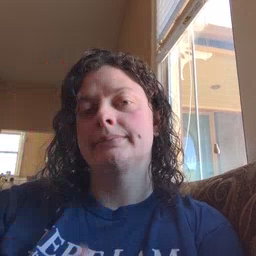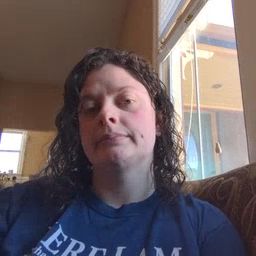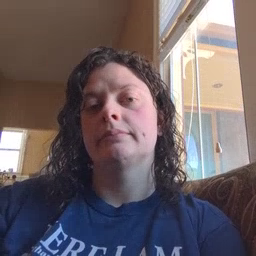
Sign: jump